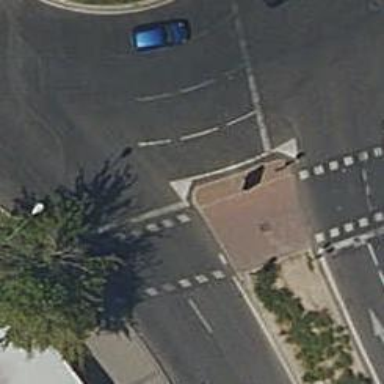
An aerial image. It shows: Asphalt footway with marked crossing equipped with traffic signals.